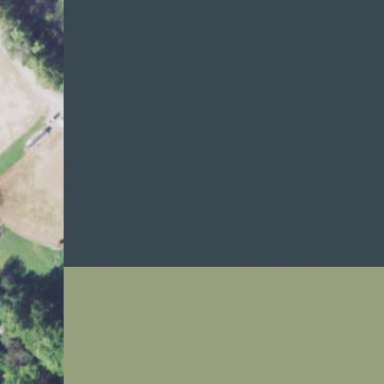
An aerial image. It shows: Grass pitch designated for softball games.